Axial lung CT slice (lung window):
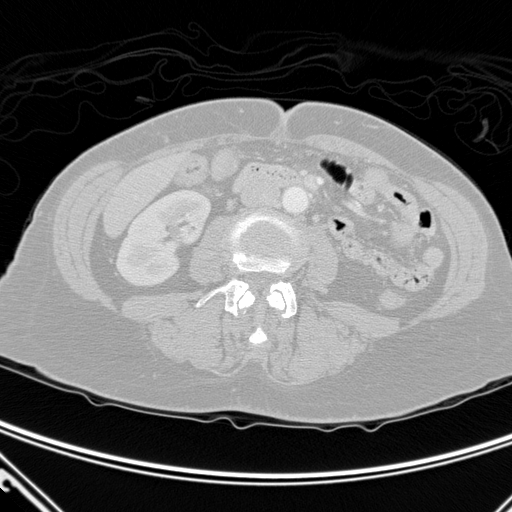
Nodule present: no